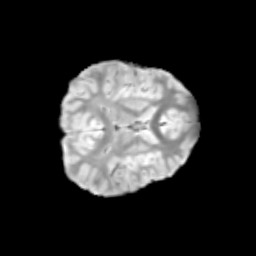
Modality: T2w
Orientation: axial
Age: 10
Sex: male
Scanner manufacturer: siemens
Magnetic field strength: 3 T
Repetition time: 3.8 s
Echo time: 0.07 s